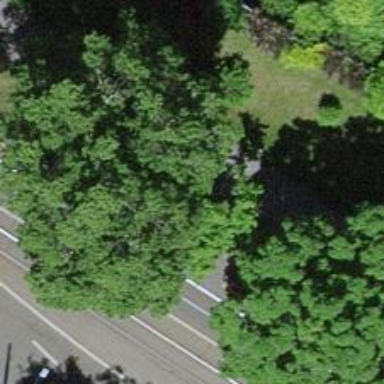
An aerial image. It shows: Tree-lined avenue.